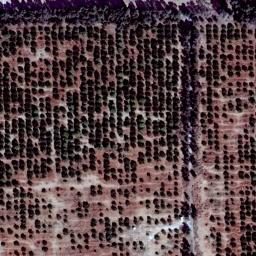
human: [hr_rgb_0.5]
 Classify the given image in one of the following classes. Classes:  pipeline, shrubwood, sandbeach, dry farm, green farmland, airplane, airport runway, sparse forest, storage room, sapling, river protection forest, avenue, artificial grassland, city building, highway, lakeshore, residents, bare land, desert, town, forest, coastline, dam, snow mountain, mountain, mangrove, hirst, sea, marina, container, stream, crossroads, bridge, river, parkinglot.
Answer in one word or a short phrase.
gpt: dry farm